Question: I have some data of an owl being present in the nest box. In a previous question you helped me visualize when the owl is in the box:

In addition I created a plot of the hours per day spent in the box with the code below (probably this can be done more efficiently):
'''
import pandas as pd
import matplotlib.pyplot as plt
# raw data indicating time spent in box (each row represents start and end time)
time = pd.DatetimeIndex(["2021-12-01 18:08","2021-12-01 18:11",
"2021-12-02 05:27","2021-12-02 05:29",
"2021-12-02 22:40","2021-12-02 22:43",
"2021-12-03 19:24","2021-12-03 19:27",
"2021-12-06 18:04","2021-12-06 18:06",
"2021-12-07 05:28","2021-12-07 05:30",
"2021-12-10 03:05","2021-12-10 03:10",
"2021-12-10 07:11","2021-12-10 07:13",
"2021-12-10 20:40","2021-12-10 20:41",
"2021-12-12 19:42","2021-12-12 19:45",
"2021-12-13 04:13","2021-12-13 04:17",
"2021-12-15 04:28","2021-12-15 04:30",
"2021-12-15 05:21","2021-12-15 05:25",
"2021-12-15 17:40","2021-12-15 17:44",
"2021-12-15 22:31","2021-12-15 22:37",
"2021-12-16 04:24","2021-12-16 04:28",
"2021-12-16 19:58","2021-12-16 20:09",
"2021-12-17 17:42","2021-12-17 18:04",
"2021-12-17 22:19","2021-12-17 22:26",
"2021-12-18 05:41","2021-12-18 05:44",
"2021-12-19 07:40","2021-12-19 16:55",
"2021-12-19 20:39","2021-12-19 20:52",
"2021-12-19 21:56","2021-12-19 23:17",
"2021-12-21 04:53","2021-12-21 04:59",
"2021-12-21 05:37","2021-12-21 05:39",
"2021-12-22 08:06","2021-12-22 17:22",
"2021-12-22 20:04","2021-12-22 21:24",
"2021-12-22 21:44","2021-12-22 22:47",
"2021-12-23 02:20","2021-12-23 06:17",
"2021-12-23 08:07","2021-12-23 16:54",
"2021-12-23 19:36","2021-12-23 23:59:59",
"2021-12-24 00:00","2021-12-24 00:28",
"2021-12-24 07:53","2021-12-24 17:00",
])
# create dataframe with column indicating presence (1) or absence (0)
time_df = pd.DataFrame(data={'present':[1,0]*int(len(time)/2)}, index=time)
# calculate interval length and add to time_df
time_df['interval'] = time_df.index.to_series().diff().astype('timedelta64[m]')
# add column with day to time_df
time_df['day'] = time.day
#select only intervals where owl is present
timeinbox = time_df.iloc[1::2, :]
interval = timeinbox.interval
day = timeinbox.day
# sum multiple intervals per day
interval_tot = [interval[0]]
day_tot = [day[0]]
for i in range(1, len(day)):
if day[i] == day[i-1]:
interval_tot[-1] +=interval[i]
else:
day_tot.append(day[i])
interval_tot.append(interval[i])
# recalculate to hours
for i in range(len(interval_tot)):
interval_tot[i] = interval_tot[i]/(60)
plt.figure(figsize=(15, 5))
plt.grid(zorder=0)
plt.bar(day_tot, interval_tot, color='g', zorder=3)
plt.xlim([1,31])
plt.xlabel('day in December')
plt.ylabel('hours per day in nest box')
plt.xticks(np.arange(1,31,1))
plt.ylim([0, 24])
'''
Now I would like to combine all data in one plot by making a stacked bar chart, where each day is represented by a bar and each bar indicating for each of the 24*60 minutes whether the owl is present or not. Is this possible from the current data structure?
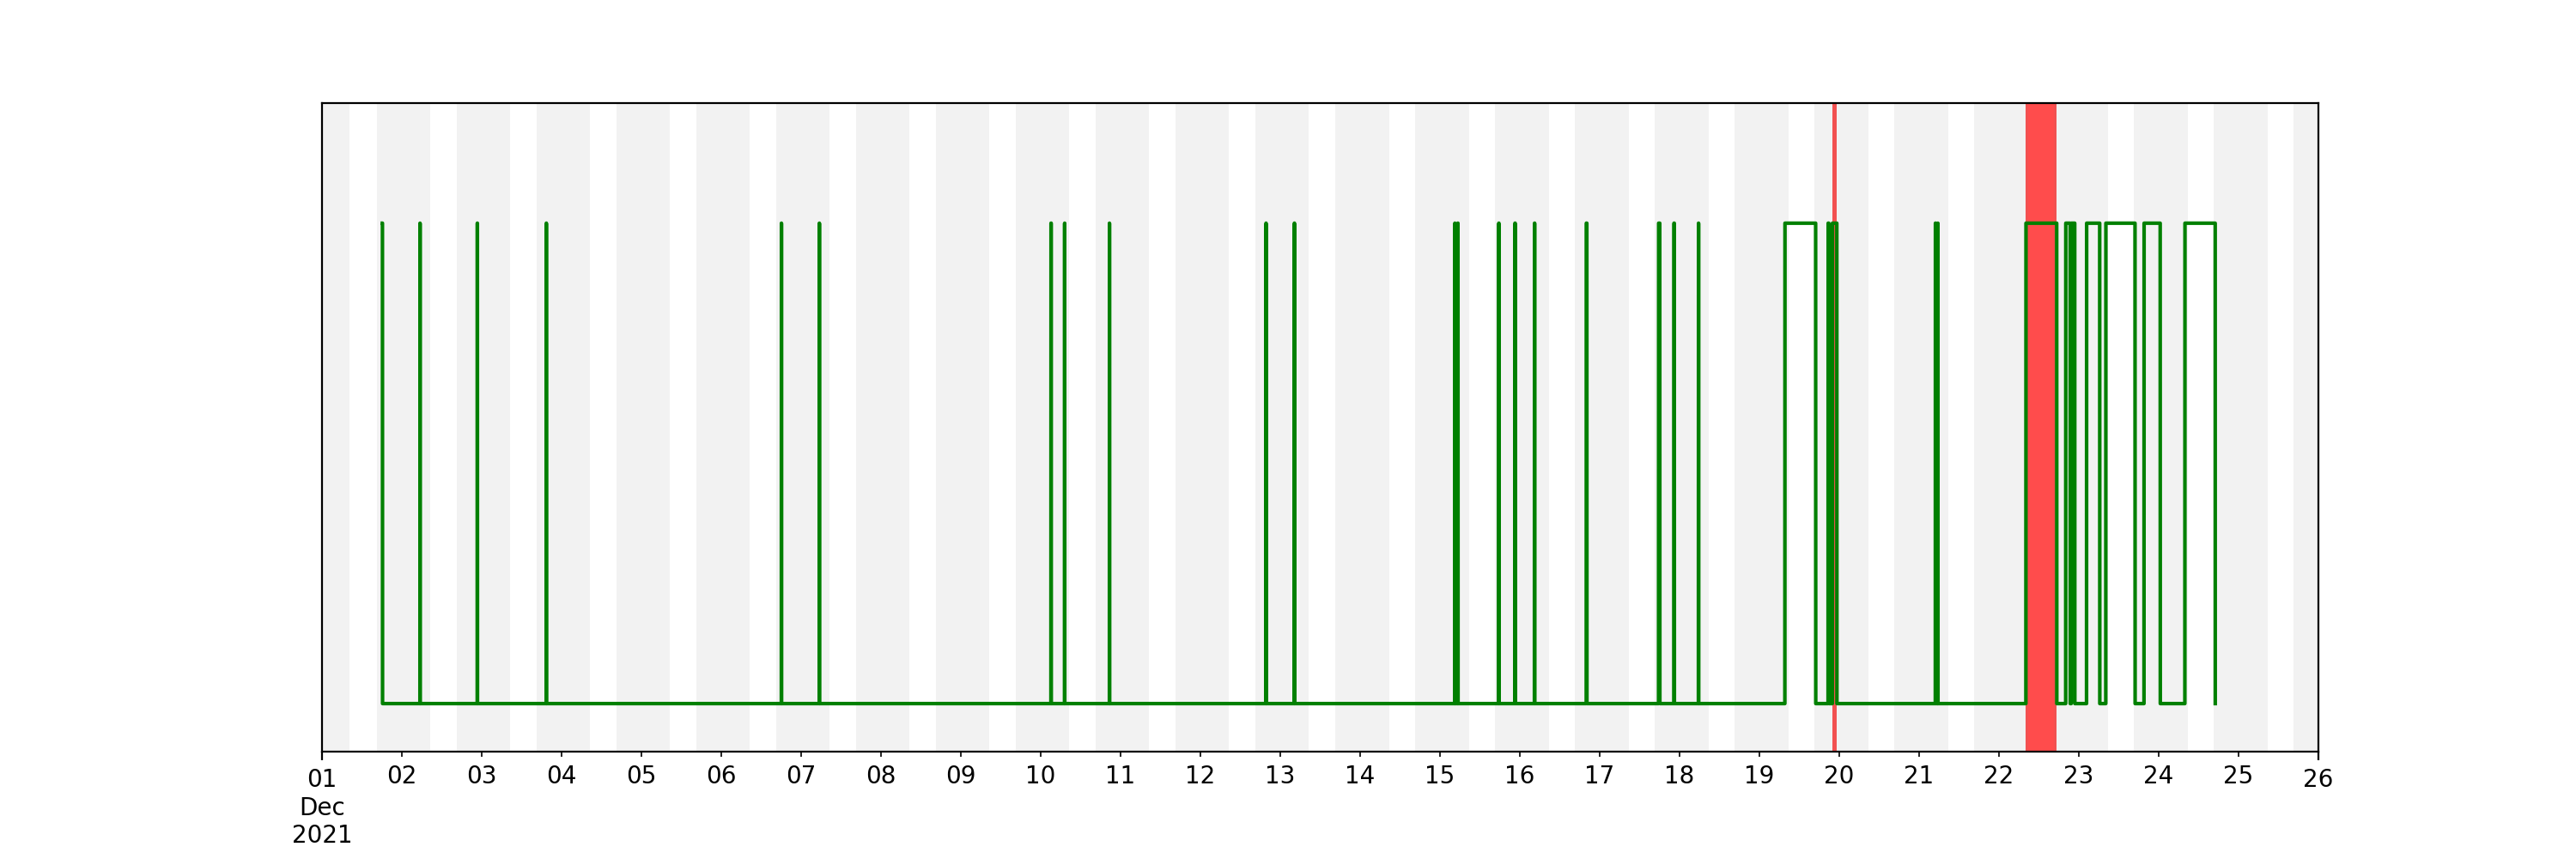
Answer: The data seems to have been created manually, so I have changed the format of the data presented. The approach I took was to create the time spent and the time not spent, with a continuous index of 1 minute intervals with the start and end time as the difference time and a flag of 1. Now to create non-stay time, I will create a time series index of start and end date + 1 at 1 minute intervals. Update the original data frame with the newly created index. This is the data for the graph. In the graph, based on the data frame extracted in days, create a color list with red for stay and green for non-stay. Then, in a bar graph, stack the height one. It may be necessary to consider grouping the data into hourly units.
'''
import pandas as pd
import numpy as np
import matplotlib.pyplot as plt
from datetime import timedelta
import io
data = '''
start_time,end_time
"2021-12-01 18:08","2021-12-01 18:11"
"2021-12-02 05:27","2021-12-02 05:29"
"2021-12-02 22:40","2021-12-02 22:43"
"2021-12-03 19:24","2021-12-03 19:27"
"2021-12-06 18:04","2021-12-06 18:06"
"2021-12-07 05:28","2021-12-07 05:30"
"2021-12-10 03:05","2021-12-10 03:10"
"2021-12-10 07:11","2021-12-10 07:13"
"2021-12-10 20:40","2021-12-10 20:41"
"2021-12-12 19:42","2021-12-12 19:45"
"2021-12-13 04:13","2021-12-13 04:17"
"2021-12-15 04:28","2021-12-15 04:30"
"2021-12-15 05:21","2021-12-15 05:25"
"2021-12-15 17:40","2021-12-15 17:44"
"2021-12-15 22:31","2021-12-15 22:37"
"2021-12-16 04:24","2021-12-16 04:28"
"2021-12-16 19:58","2021-12-16 20:09"
"2021-12-17 17:42","2021-12-17 18:04"
"2021-12-17 22:19","2021-12-17 22:26"
"2021-12-18 05:41","2021-12-18 05:44"
"2021-12-19 07:40","2021-12-19 16:55"
"2021-12-19 20:39","2021-12-19 20:52"
"2021-12-19 21:56","2021-12-19 23:17"
"2021-12-21 04:53","2021-12-21 04:59"
"2021-12-21 05:37","2021-12-21 05:39"
"2021-12-22 08:06","2021-12-22 17:22"
"2021-12-22 20:04","2021-12-22 21:24"
"2021-12-22 21:44","2021-12-22 22:47"
"2021-12-23 02:20","2021-12-23 06:17"
"2021-12-23 08:07","2021-12-23 16:54"
"2021-12-23 19:36","2021-12-24 00:00"
"2021-12-24 00:00","2021-12-24 00:28"
"2021-12-24 07:53","2021-12-24 17:00"
'''
df = pd.read_csv(io.StringIO(data), sep=',')
df['start_time'] = pd.to_datetime(df['start_time'])
df['end_time'] = pd.to_datetime(df['end_time'])
time_df = pd.DataFrame()
for idx, row in df.iterrows():
rng = pd.date_range(row['start_time'], row['end_time']-timedelta(minutes=1), freq='1min')
tmp = pd.DataFrame({'present':[1]*len(rng)}, index=rng)
time_df = time_df.append(tmp)
date_add = pd.date_range(time_df.index[0].date(), time_df.index[-1].date()+timedelta(days=1), freq='1min')
time_df = time_df.reindex(date_add, fill_value=0)
time_df['day'] = time_df.index.day
import matplotlib.pyplot as plt
fig, ax = plt.subplots(figsize=(8,15))
ax.set_yticks(np.arange(0,1500,60))
ax.set_ylim(0,1440)
ax.set_xticks(np.arange(1,25,1))
days = time_df['day'].unique()
for d in days:
#if d == 1:
day_df = time_df.query('day == @d')
colors = [ 'r' if p == 1 else 'g' for p in day_df['present']]
for i in range(len(day_df)):
ax.bar(d, height=1, width=0.5, bottom=i+1, color=colors[i])
plt.show()
'''
<URL>